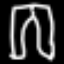
Label: pants